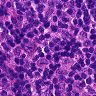
Metastatic tissue present: no